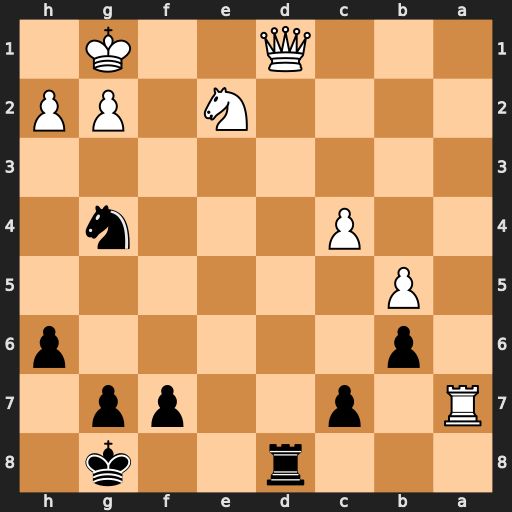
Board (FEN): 3r2k1/R1p2pp1/1p5p/1P6/2P3n1/8/4N1PP/3Q2K1
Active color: b
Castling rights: -
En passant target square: -
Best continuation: Rxd1#